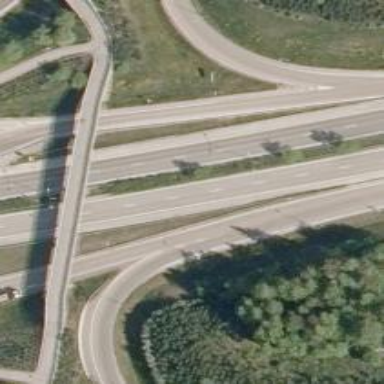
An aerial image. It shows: Asphalt motorway.